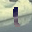
Label: 1